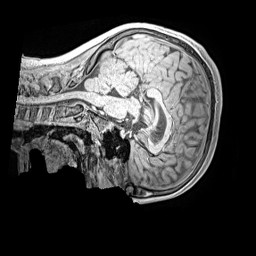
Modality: MP2RAGE
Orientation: sagittal
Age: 12
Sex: male
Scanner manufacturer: siemens
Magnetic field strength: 3 T
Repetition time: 4 s
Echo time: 0.00299 s